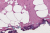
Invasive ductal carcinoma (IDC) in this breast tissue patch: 0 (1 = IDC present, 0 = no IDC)